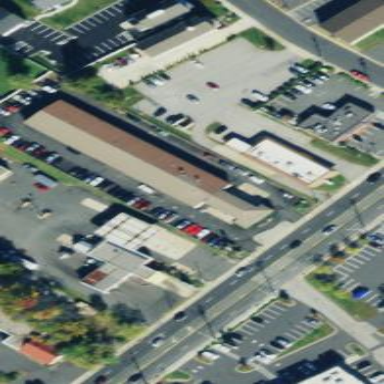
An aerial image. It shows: Retail area.